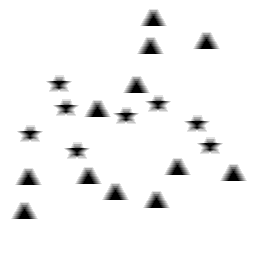
Squares: 0
Triangles: 12
Stars: 8
Total shapes: 20